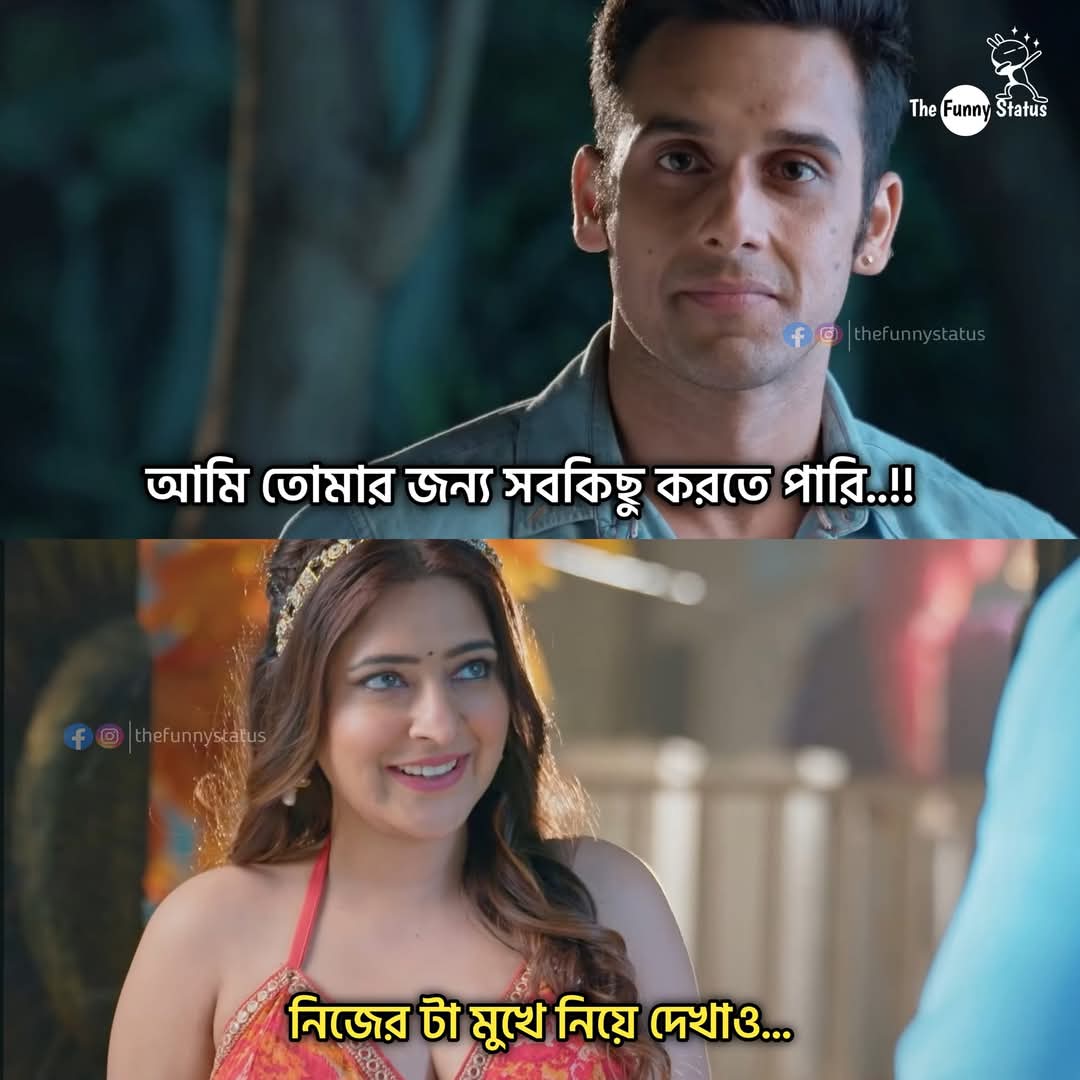
Text: আমি তোমার জন্য সবকিছু করতে পারি..!!
নিজের টা মুখে নিয়ে দেখাও...
Label: Hate
Hate category: Personal Offence
Targeted group: Individual